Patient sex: F
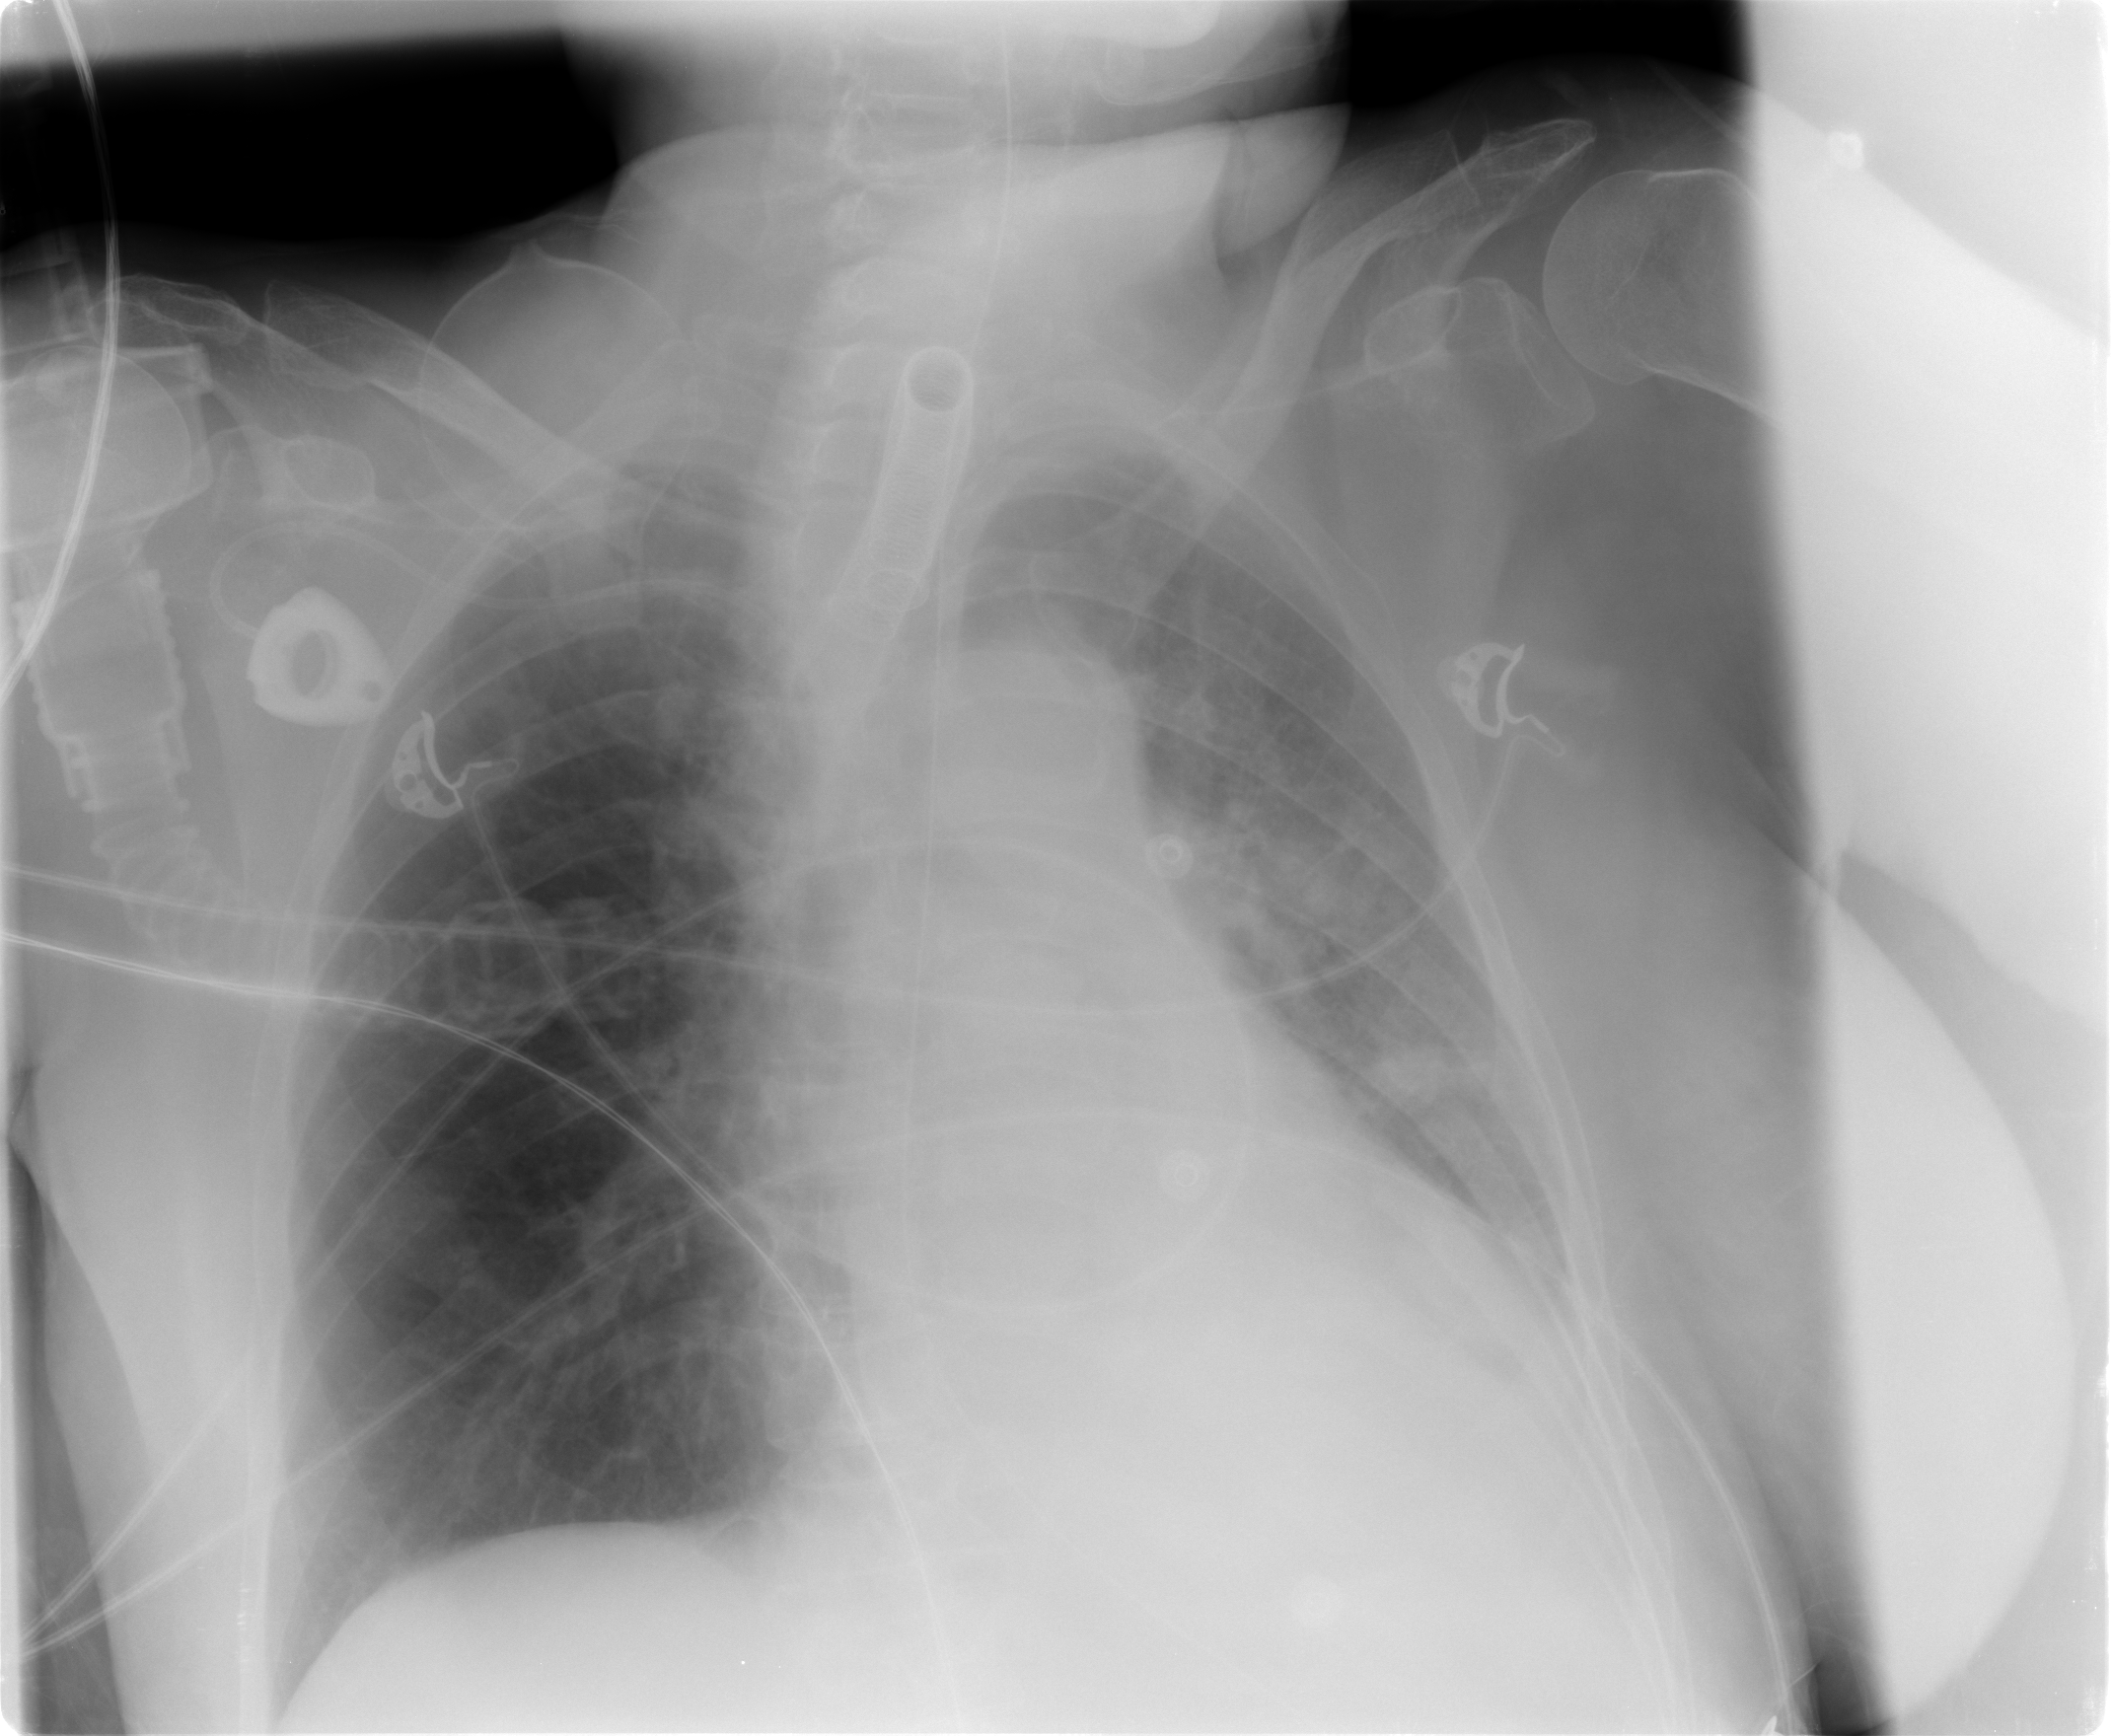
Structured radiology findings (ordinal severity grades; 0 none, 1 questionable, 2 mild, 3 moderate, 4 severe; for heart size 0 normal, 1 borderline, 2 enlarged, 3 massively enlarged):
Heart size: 0
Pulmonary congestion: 0
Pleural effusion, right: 0
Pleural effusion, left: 1
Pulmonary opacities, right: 0
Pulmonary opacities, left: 3
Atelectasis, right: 0
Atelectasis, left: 2